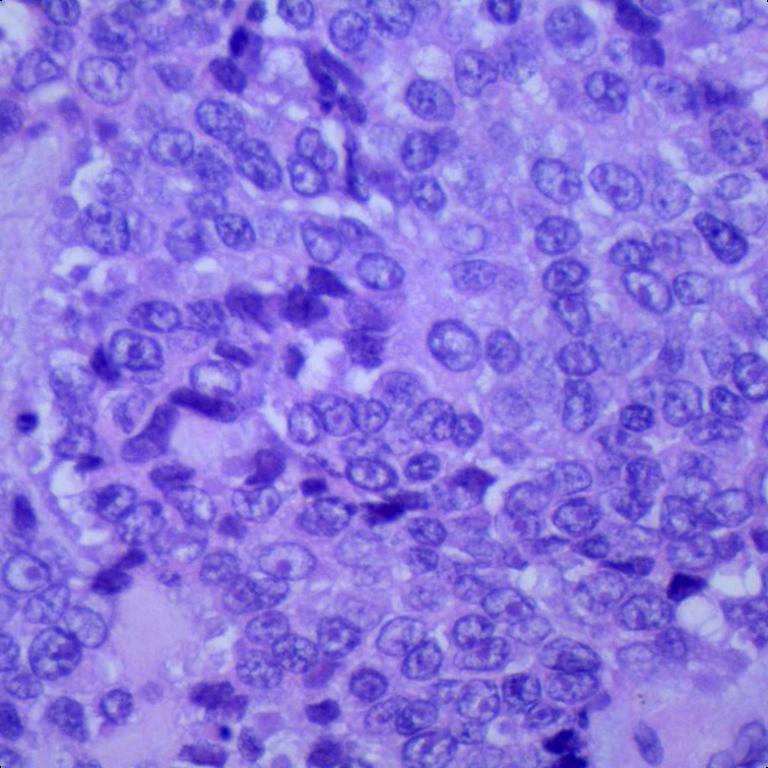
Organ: lung
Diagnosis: squamous carcinomas